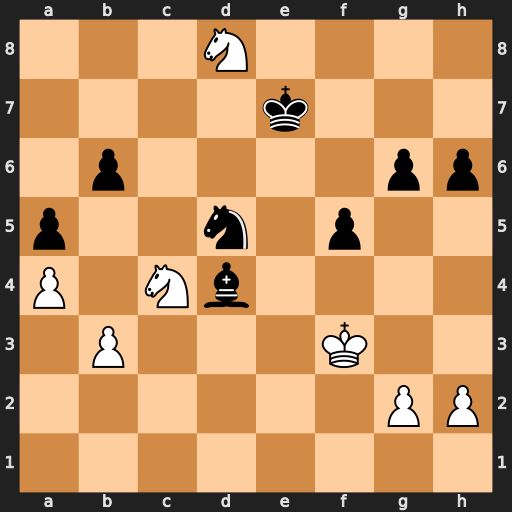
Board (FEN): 3N4/4k3/1p4pp/p2n1p2/P1Nb4/1P3K2/6PP/8
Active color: w
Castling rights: -
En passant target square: -
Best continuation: Nc6+ Kf6 Nxd4